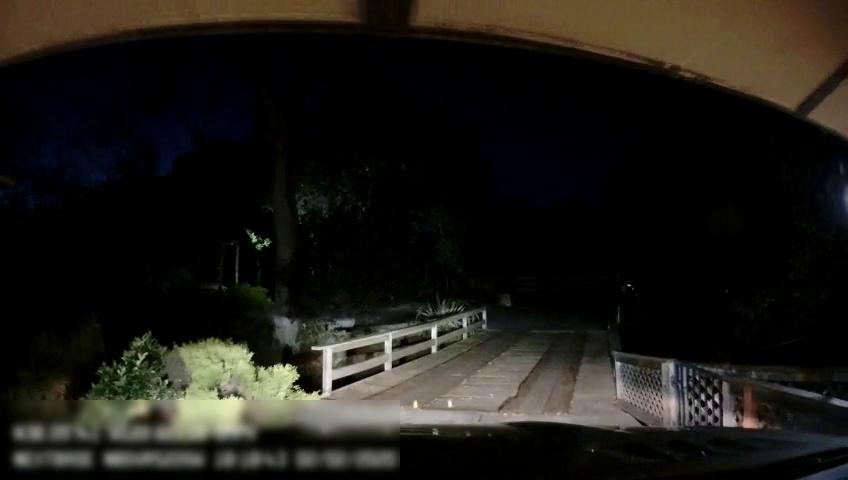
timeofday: Night
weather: Other
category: Drivable Space
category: Drivable Space